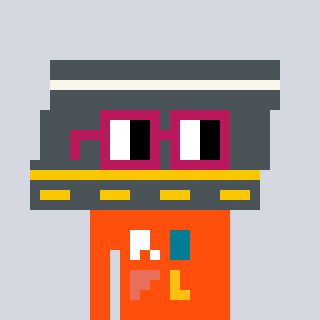
a pixel art character with square dark red glasses, a road-shaped head and a orange-colored body on a cool background